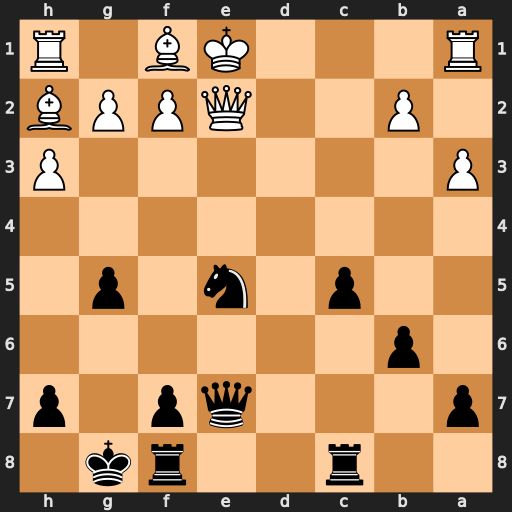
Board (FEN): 2r2rk1/p3qp1p/1p6/2p1n1p1/8/P6P/1P2QPPB/R3KB1R
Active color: b
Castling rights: KQ
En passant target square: -
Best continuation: Nd3+ Kd1 Qf6